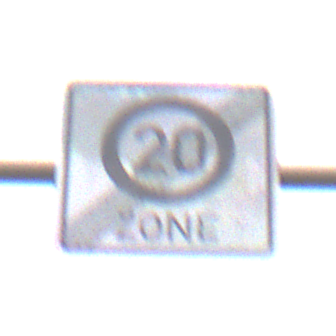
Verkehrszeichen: EndeZone20
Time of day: Midday
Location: Outdoor (Suburban)
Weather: Overcast
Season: NotSpecified
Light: Natural